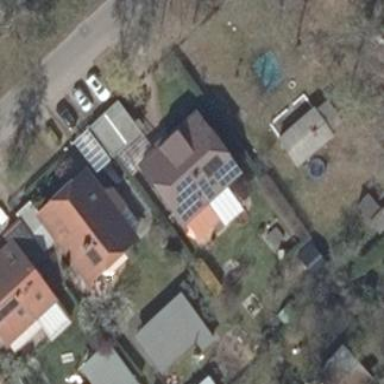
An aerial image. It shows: Half-hipped roof house.